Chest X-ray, PA view. Patient: 37 years old, sex M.
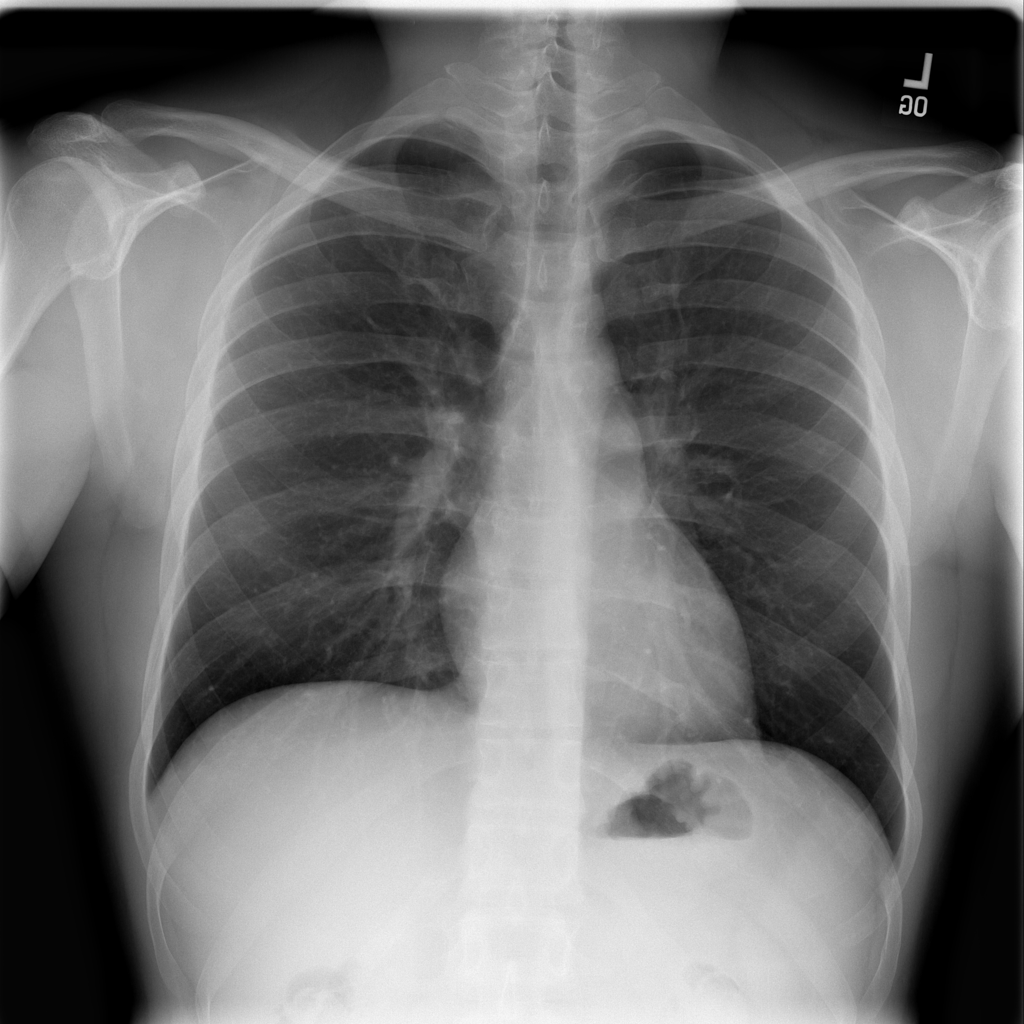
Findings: No Finding